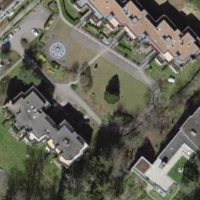
EUNIS habitat code: 55
Species observed at this site:
Lapsana communis
Cardamine pratensis
Veronica serpyllifolia
Cotinus coggygria